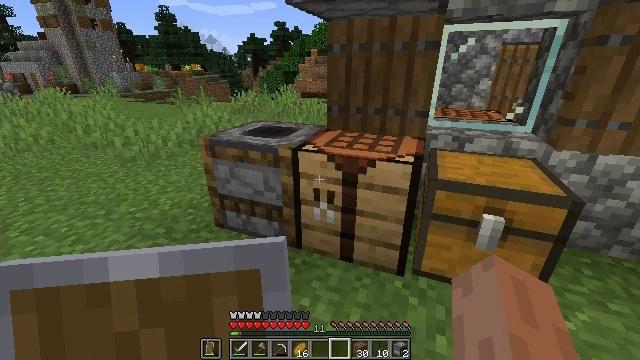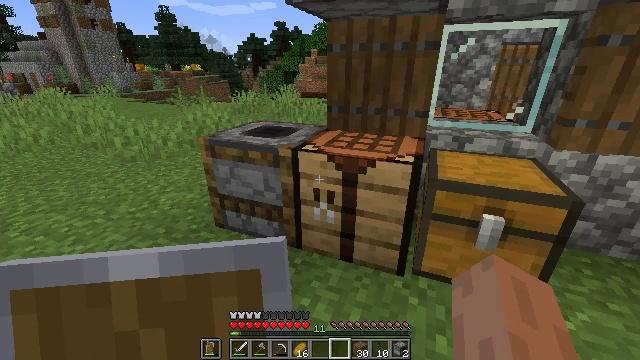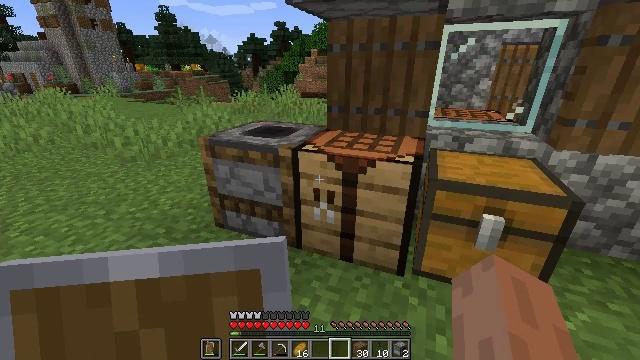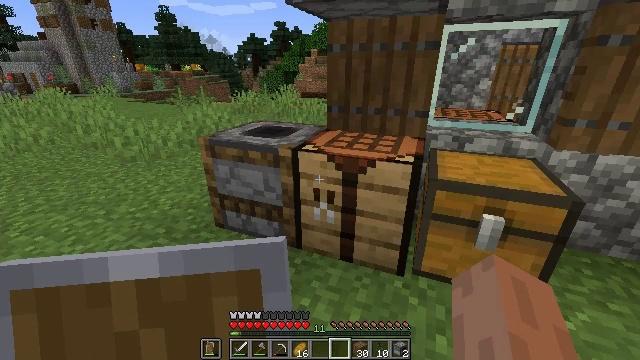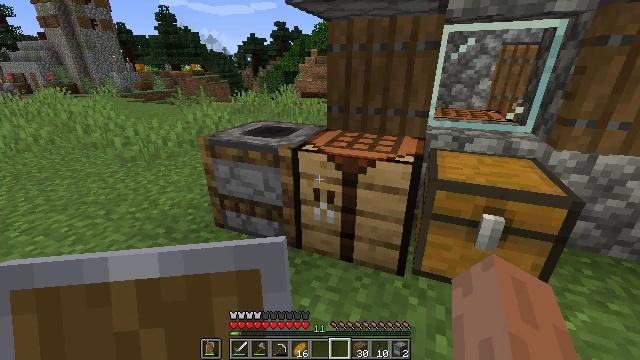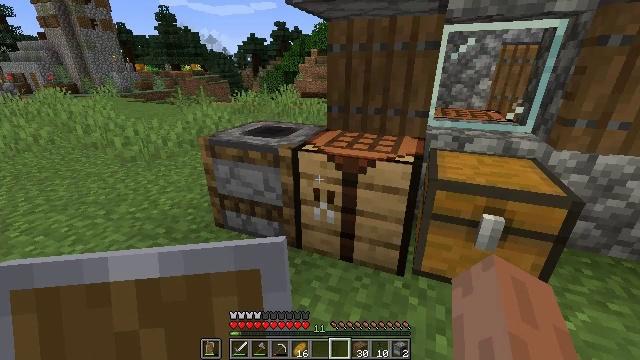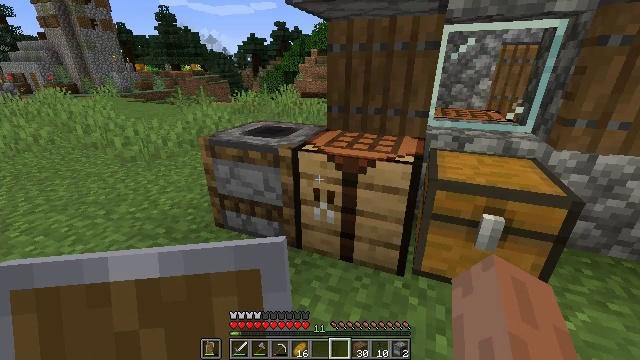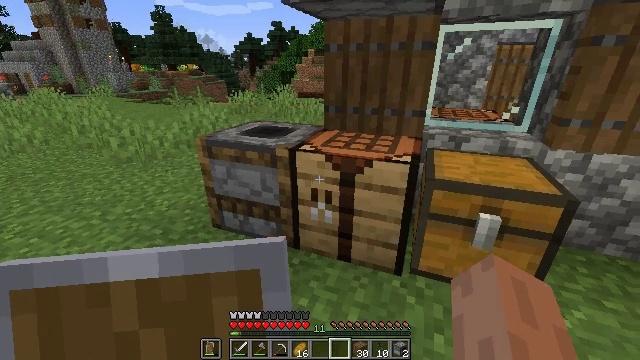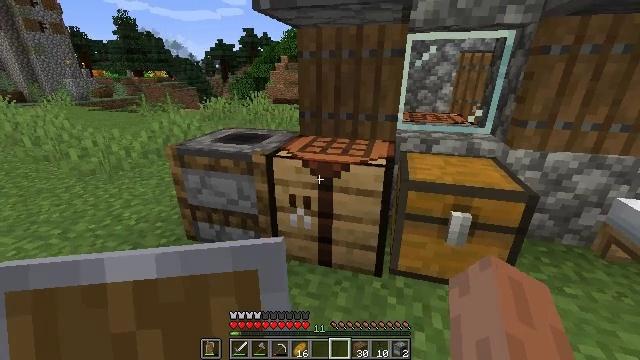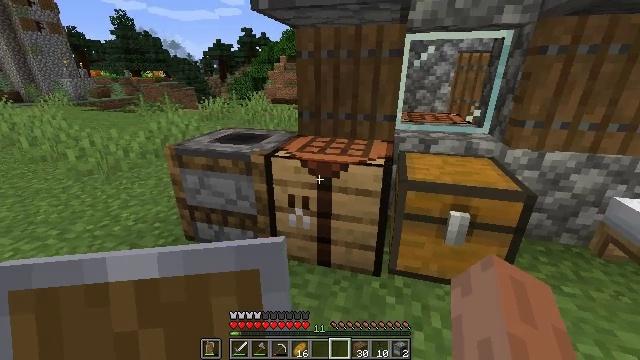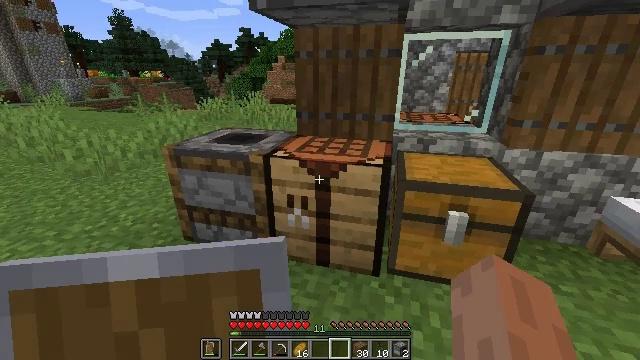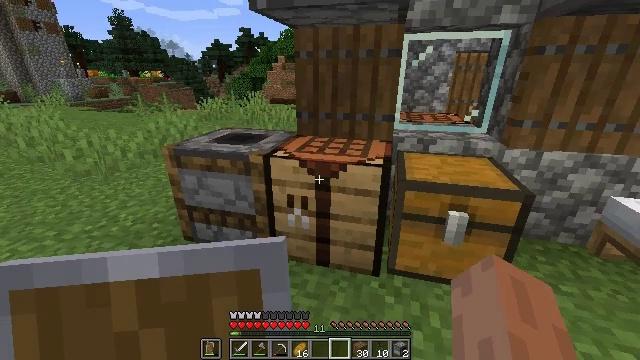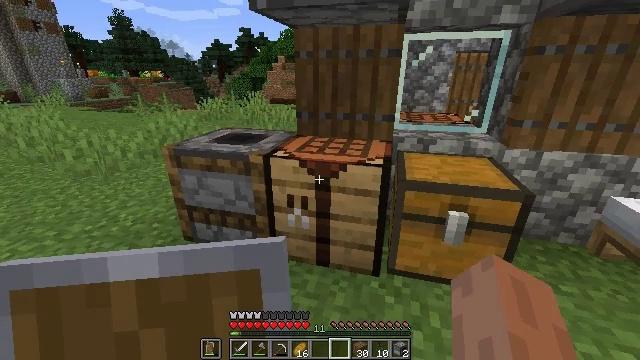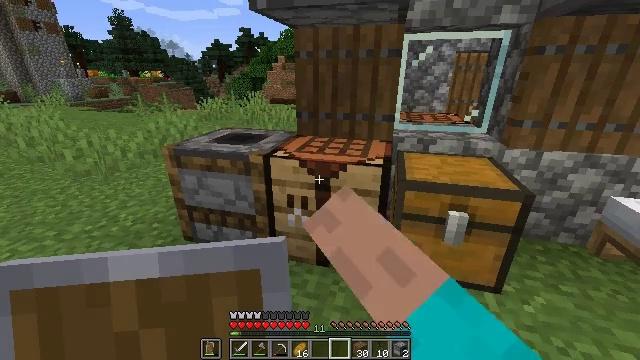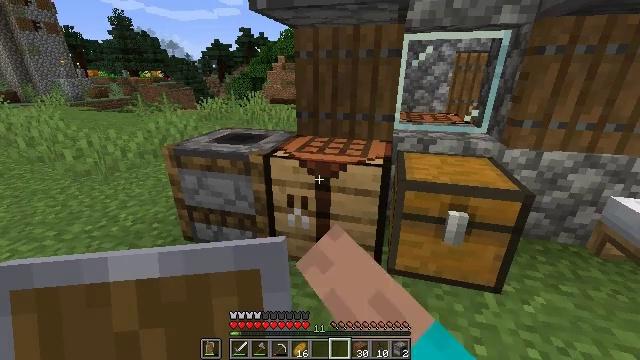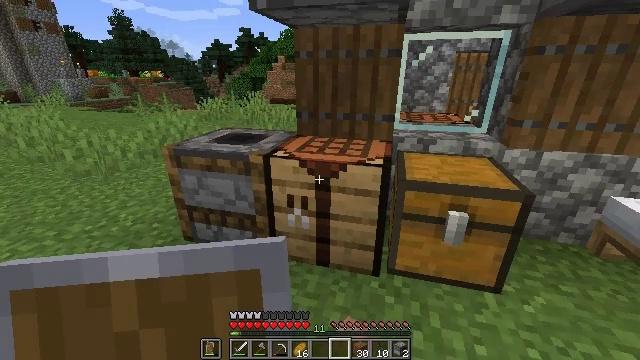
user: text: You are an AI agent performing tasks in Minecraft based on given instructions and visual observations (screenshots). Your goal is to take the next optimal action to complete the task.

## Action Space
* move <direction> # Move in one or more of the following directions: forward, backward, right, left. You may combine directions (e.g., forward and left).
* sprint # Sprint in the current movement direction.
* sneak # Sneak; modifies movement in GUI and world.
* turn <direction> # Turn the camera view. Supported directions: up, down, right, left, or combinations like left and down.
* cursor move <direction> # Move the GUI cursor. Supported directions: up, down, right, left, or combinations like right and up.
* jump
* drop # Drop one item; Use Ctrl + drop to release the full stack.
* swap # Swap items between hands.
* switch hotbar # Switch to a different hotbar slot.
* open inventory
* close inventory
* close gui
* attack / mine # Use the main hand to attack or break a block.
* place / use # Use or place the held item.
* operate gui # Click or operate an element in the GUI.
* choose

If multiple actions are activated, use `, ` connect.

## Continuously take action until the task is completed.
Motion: motion action
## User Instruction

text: Get spruce planks by crafting them from logs.
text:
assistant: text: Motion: no_op
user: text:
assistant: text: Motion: no_op
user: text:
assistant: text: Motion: no_op
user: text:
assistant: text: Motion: no_op
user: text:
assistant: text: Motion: no_op
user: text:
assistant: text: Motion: no_op
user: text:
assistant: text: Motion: no_op
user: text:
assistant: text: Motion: turn right and up
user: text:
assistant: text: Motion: no_op
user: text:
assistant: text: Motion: no_op
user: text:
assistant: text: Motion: no_op
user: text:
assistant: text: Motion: use / place
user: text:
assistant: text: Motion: use / place
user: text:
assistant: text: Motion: use / place
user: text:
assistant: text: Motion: no_op
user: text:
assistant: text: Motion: no_op
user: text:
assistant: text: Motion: no_op
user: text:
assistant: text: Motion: cursor move right and up
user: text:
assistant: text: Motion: no_op
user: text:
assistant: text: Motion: no_op
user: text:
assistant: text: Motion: no_op
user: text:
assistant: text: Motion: no_op
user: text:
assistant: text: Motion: cursor move right and up
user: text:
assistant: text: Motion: no_op
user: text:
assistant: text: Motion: no_op
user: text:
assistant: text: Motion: no_op
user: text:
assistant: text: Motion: cursor move left and down
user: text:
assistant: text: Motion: cursor move left and down
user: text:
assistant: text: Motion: no_op
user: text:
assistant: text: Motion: no_op